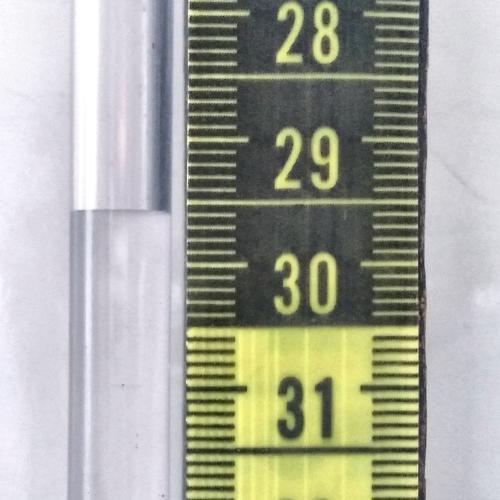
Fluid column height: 29.6 cm